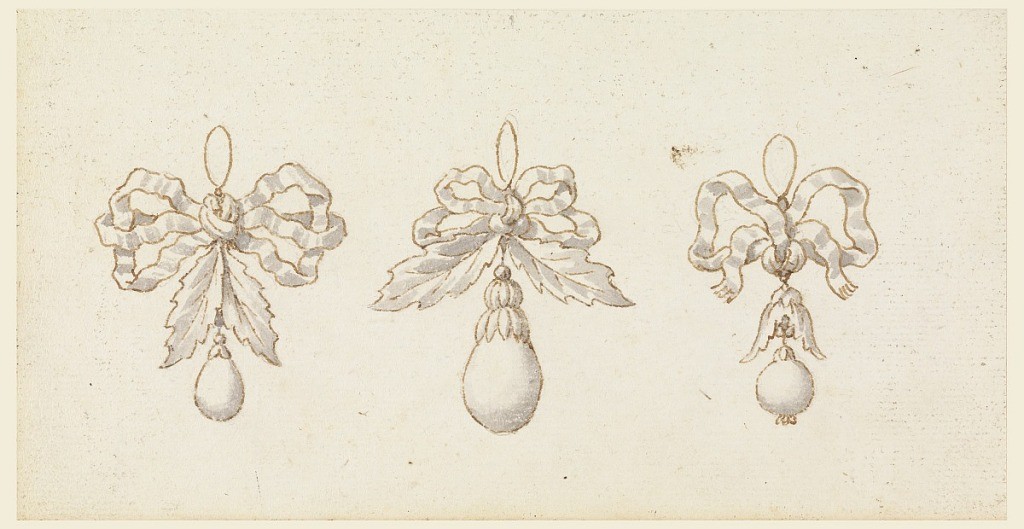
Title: Designs for Three Pendants
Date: mid- 19th century
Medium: Pen and brown ink, brush and gray wash, graphite on white laid paper
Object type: Drawing
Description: Horizontal rectangle. At left: a knot with two small leaves below and hanging diamond; in middle: a knot with two big leaves below and hanging diamond; at right: a knot with a calyx below and hanging round diamond. Each with a ring. Graphite framing line.